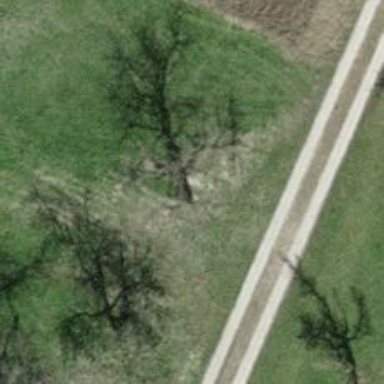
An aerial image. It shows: Single tag "natural: tree."